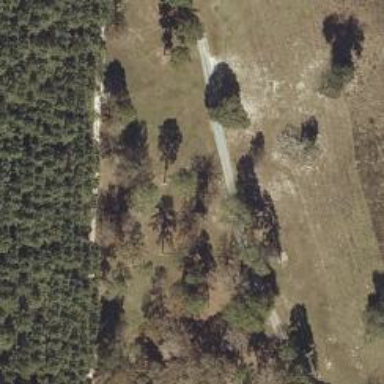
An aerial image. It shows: Driveway leading to service road.